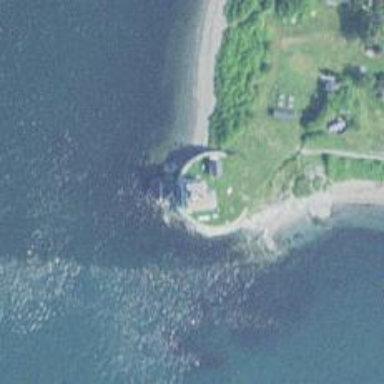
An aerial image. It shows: Lighthouse.